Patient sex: M
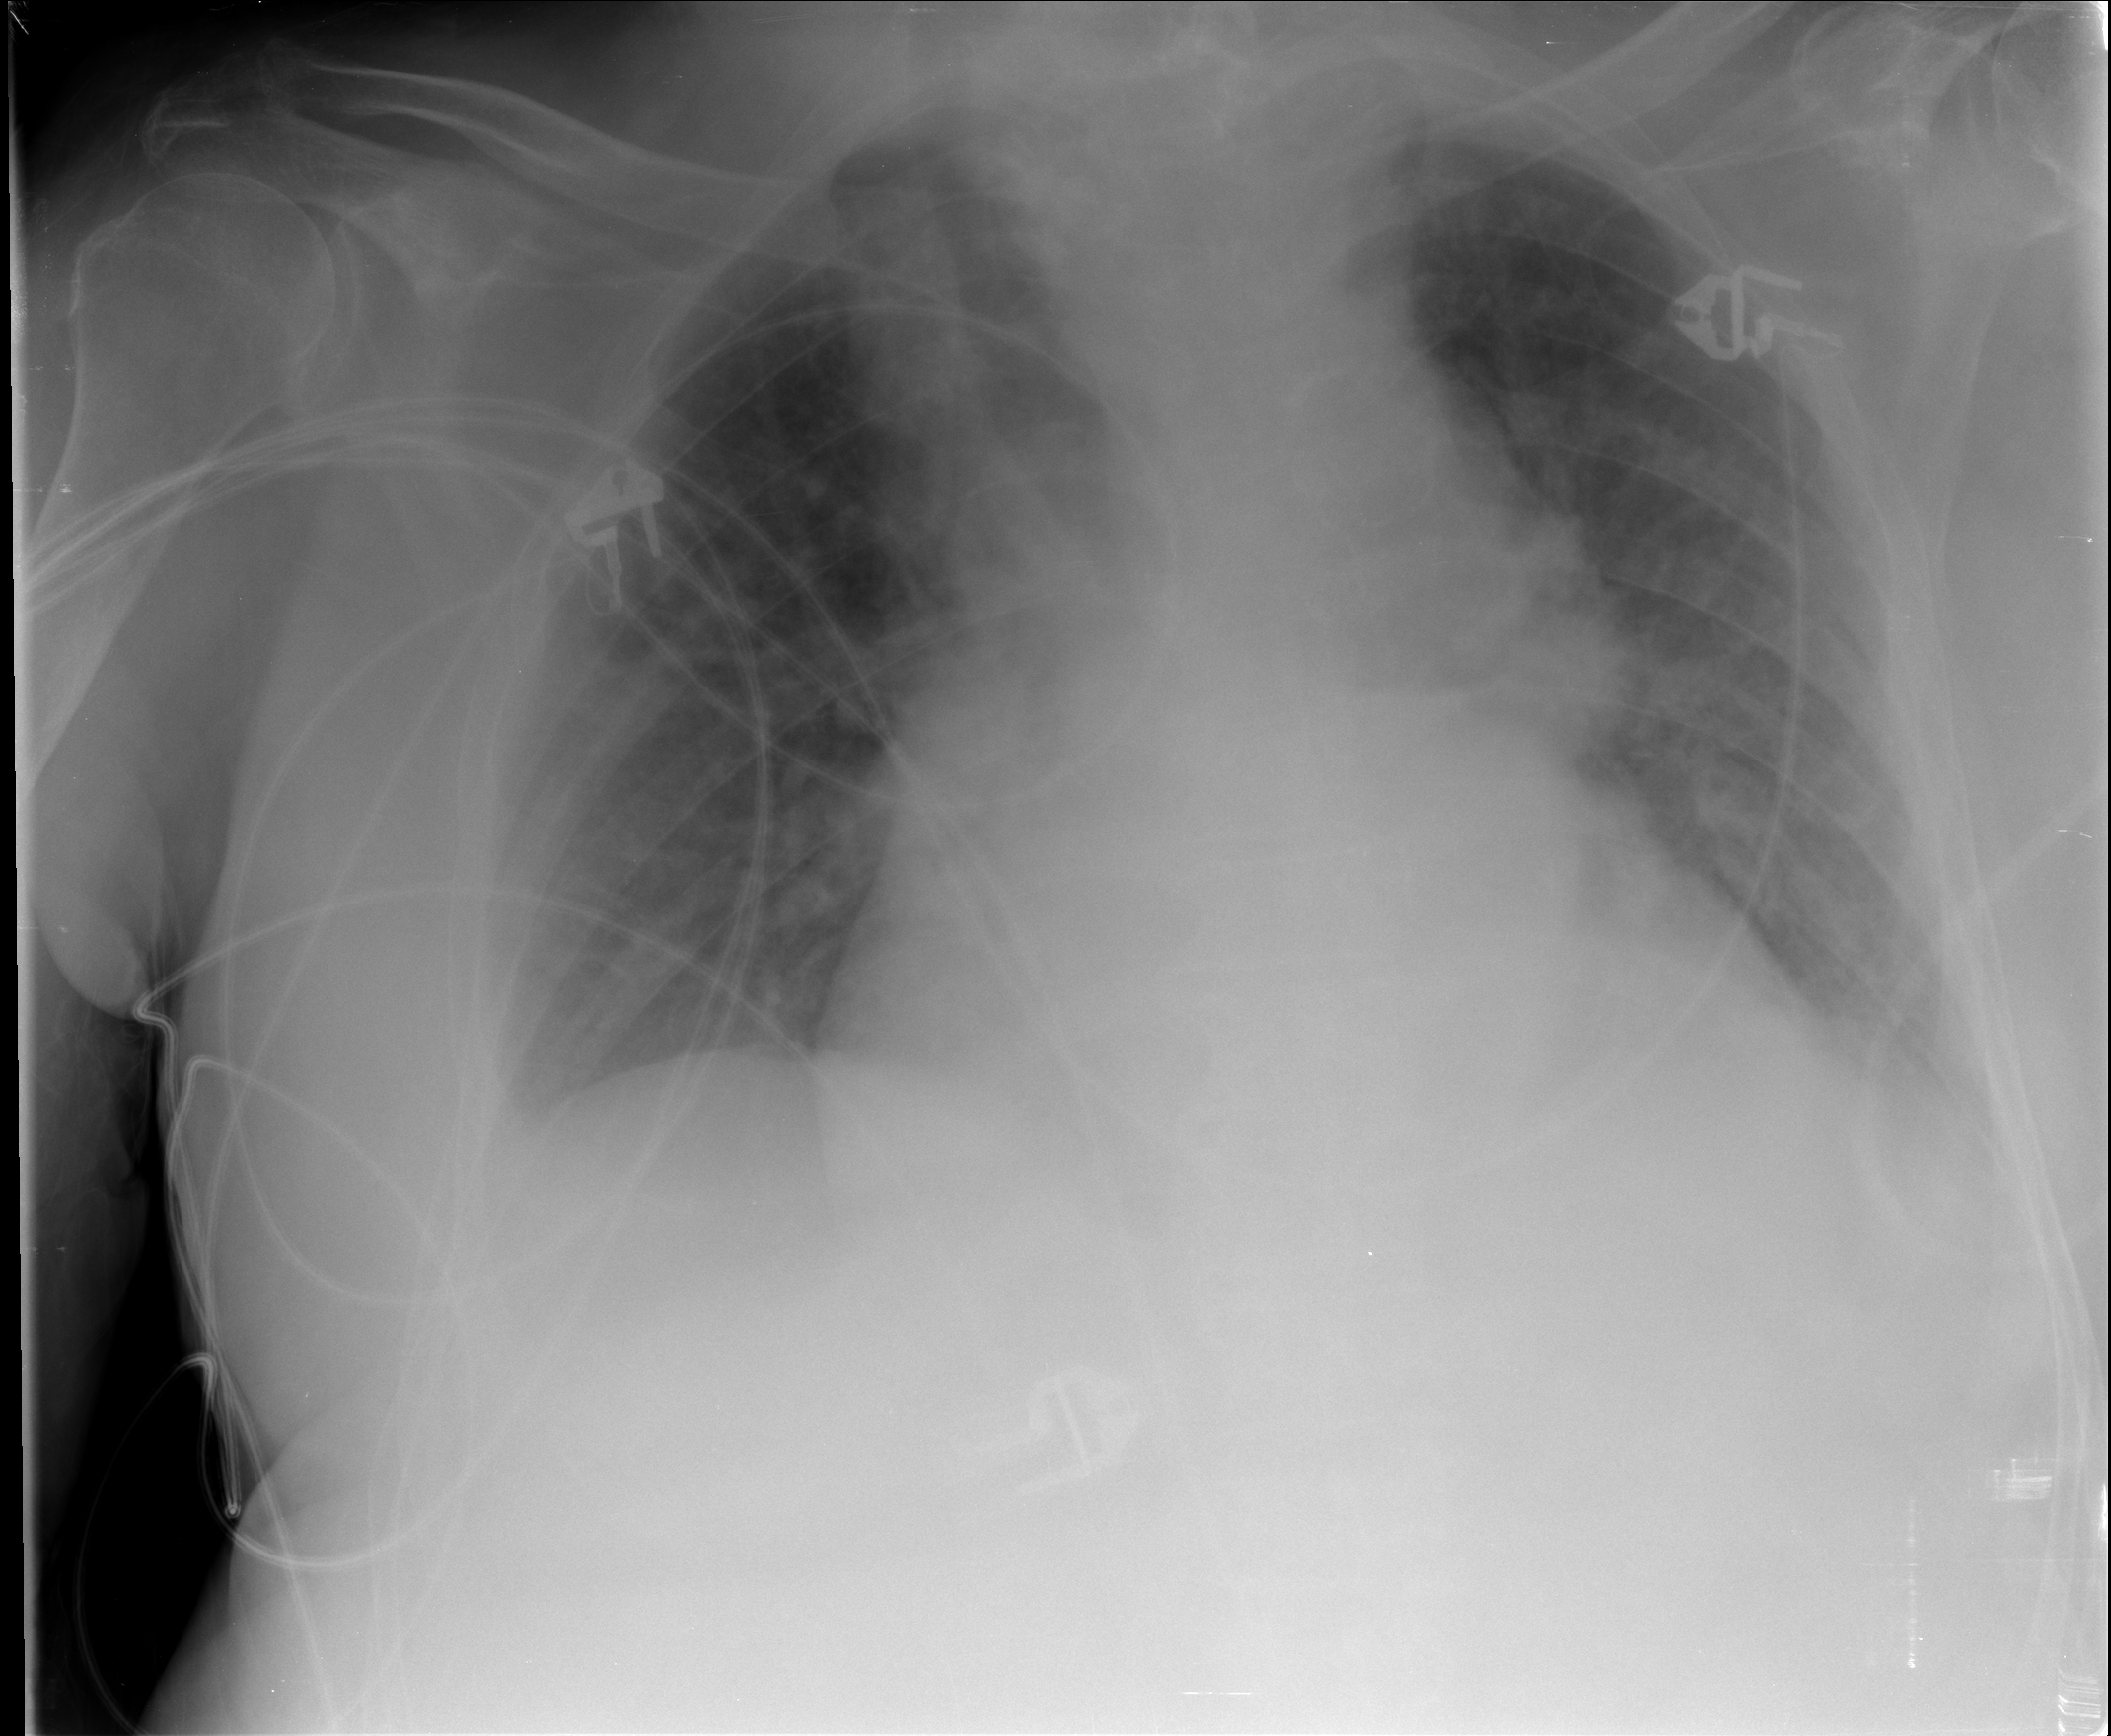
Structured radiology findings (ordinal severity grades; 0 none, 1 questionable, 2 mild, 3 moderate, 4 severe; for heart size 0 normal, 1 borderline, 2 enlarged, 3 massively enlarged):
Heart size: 2
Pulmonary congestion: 1
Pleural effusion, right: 0
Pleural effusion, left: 1
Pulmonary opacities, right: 0
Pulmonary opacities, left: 0
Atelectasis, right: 0
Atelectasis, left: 2